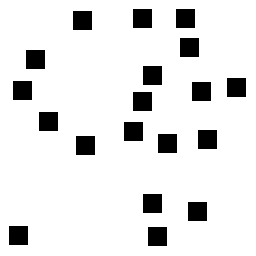
Squares: 19
Triangles: 0
Stars: 0
Total shapes: 19